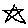
Label: star